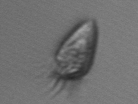
Label: Paratontonia_gracillima